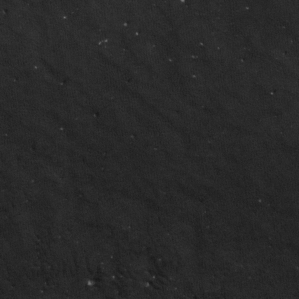
Label: non_frost